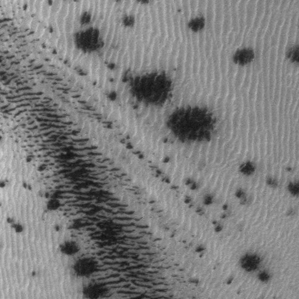
Label: frost